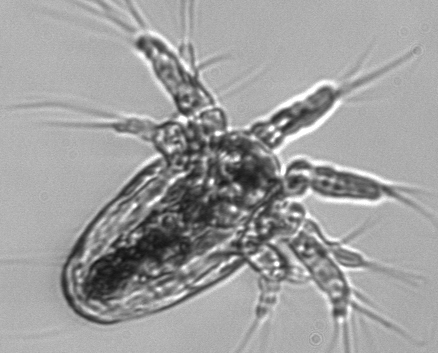
Label: Copepod_nauplii